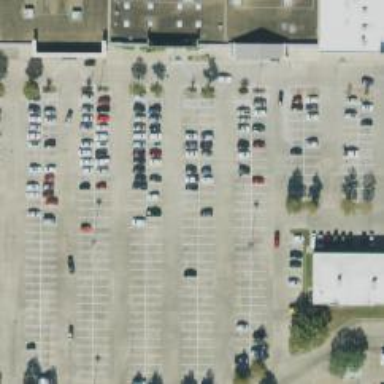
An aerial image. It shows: Parking space is available.